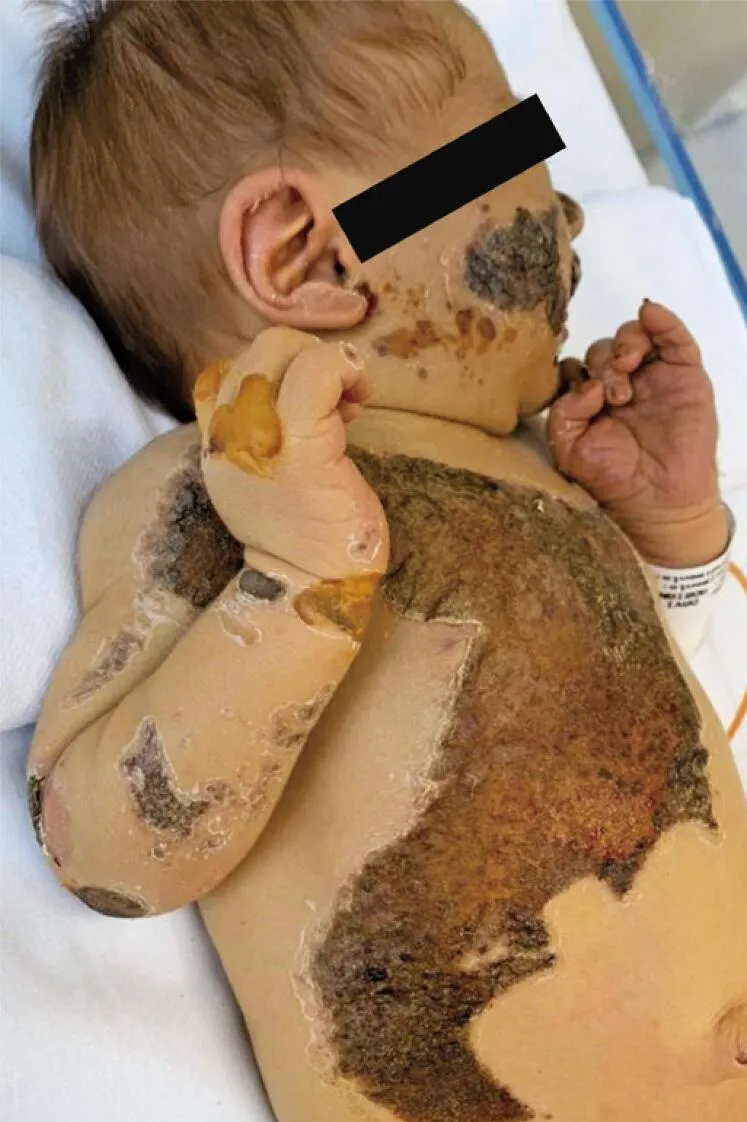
Bullous skin lesions and regions of necrosis and re-epithelization in the patient, a jaundiced male infant.
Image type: medical_photograph (skin_photograph)